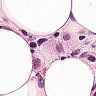
Metastatic tissue present: yes